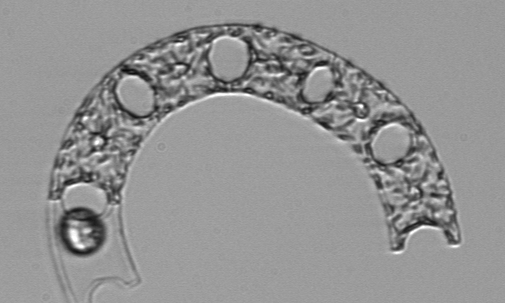
Label: Eucampia